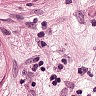
Metastatic tissue present: yes